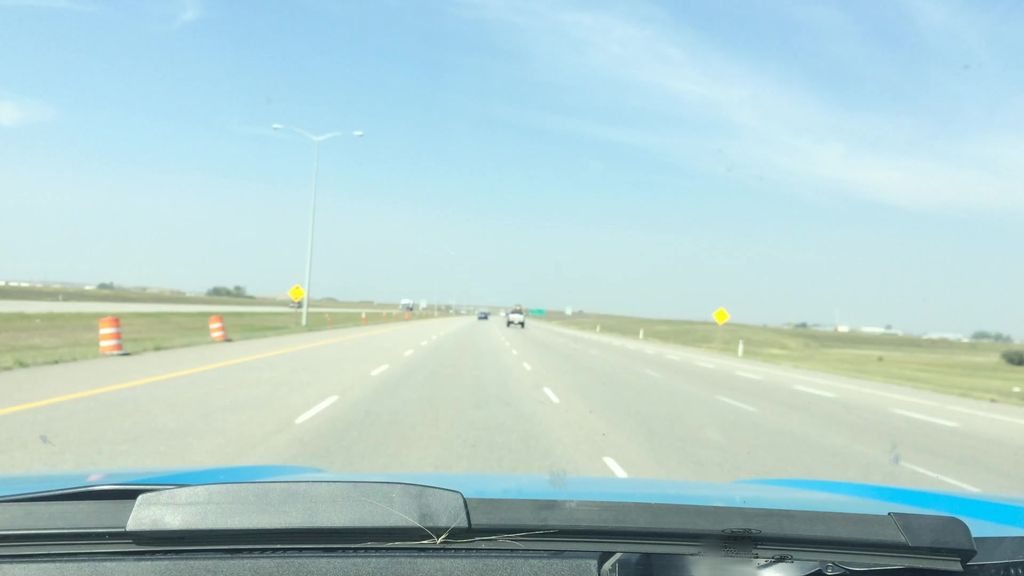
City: calgary